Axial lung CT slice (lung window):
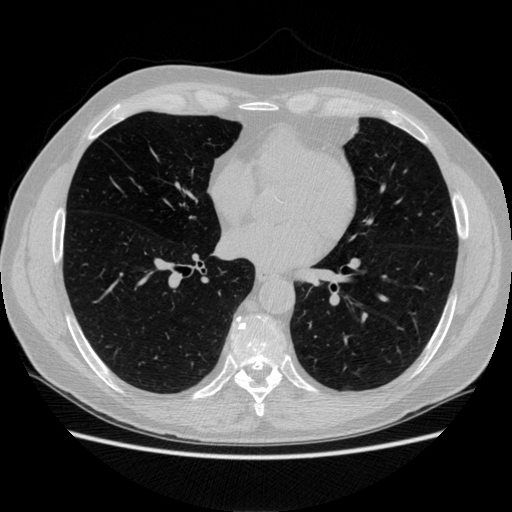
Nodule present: no